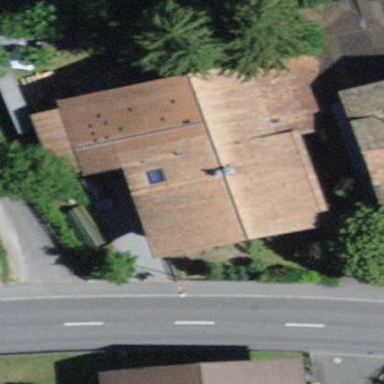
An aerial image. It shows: Residential building.